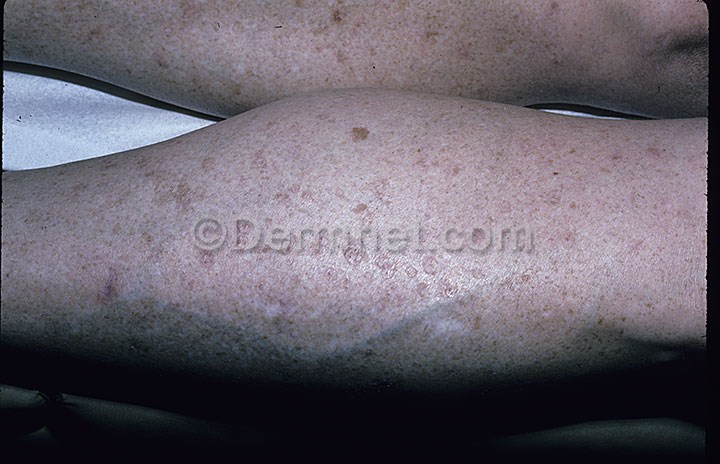
Disease: Seborrheic Keratoses and other Benign Tumors